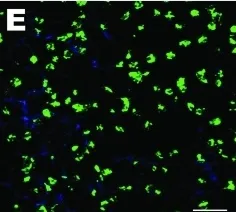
Morphologic appearance of infected erythrocytes of a 57-year-old woman in China and immunofluorescent antibody test results. D) Patient serum not reactive (green fluorescence) against Babesia microti antigen. Scale bar = 20 microm; original magnification x40.
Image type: pathology (immunostaining)